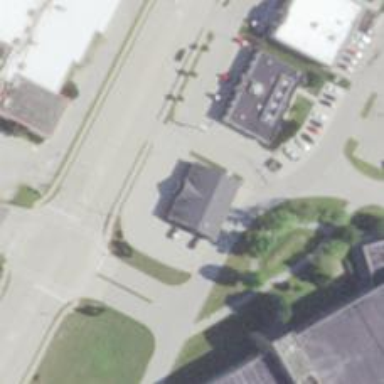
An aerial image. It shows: Healthcare clinic.